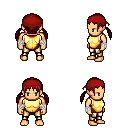
a pixel art fantasy rpg character, male body template, human, tanned skin, gold chest armor, gold greaves, brunette twin-tailed hairstyle, red bandana, white cloth bandages, four views (front, back, left, right), 2x2 character sprite sheet, small pixel art, hard edges, no anti-aliasing